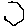
Label: hexagon